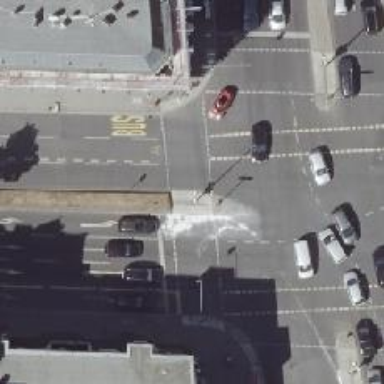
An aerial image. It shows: Footway located on traffic island.